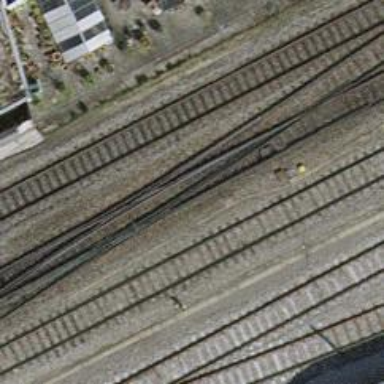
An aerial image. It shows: Single-track railway with electrified contact lines.